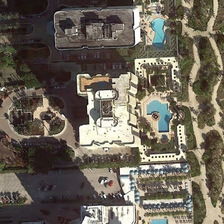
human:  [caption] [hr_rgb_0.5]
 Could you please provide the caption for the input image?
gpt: large buildings cast huge shadows on this smart resort next to a parking lot .

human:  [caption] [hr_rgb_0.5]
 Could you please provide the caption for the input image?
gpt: here is a resort between a park and a square .

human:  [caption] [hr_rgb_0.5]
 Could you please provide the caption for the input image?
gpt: here is a resort between a park and a square .

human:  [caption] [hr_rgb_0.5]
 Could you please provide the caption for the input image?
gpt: several pools are on the top of the resort .

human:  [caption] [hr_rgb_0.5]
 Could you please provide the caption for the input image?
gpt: several buildings with swimming pools are in a resort with many green plants .